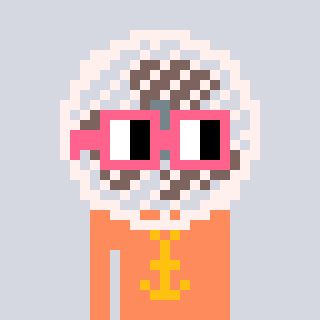
a pixel art character with square pink glasses, a fan-shaped head and a peachy-colored body on a cool background